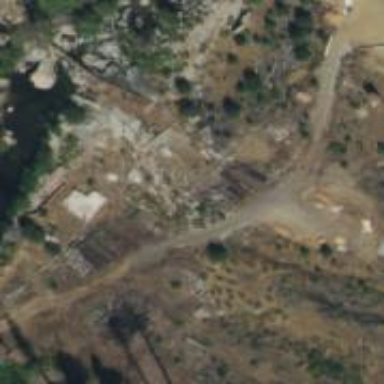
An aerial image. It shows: View of historic ruins.